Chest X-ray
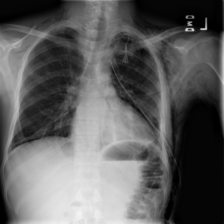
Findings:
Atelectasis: positive
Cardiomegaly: negative
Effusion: negative
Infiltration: positive
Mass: negative
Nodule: negative
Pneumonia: negative
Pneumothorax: negative
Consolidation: negative
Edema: negative
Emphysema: positive
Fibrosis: negative
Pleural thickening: negative
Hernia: negative